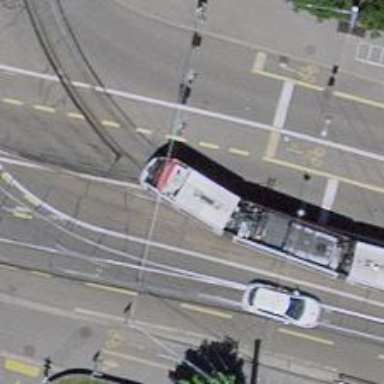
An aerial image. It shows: Secondary road with asphalt surface. It includes separate cycle lane and sidewalk.